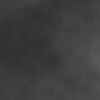
Atmospheric dust classification: dusty